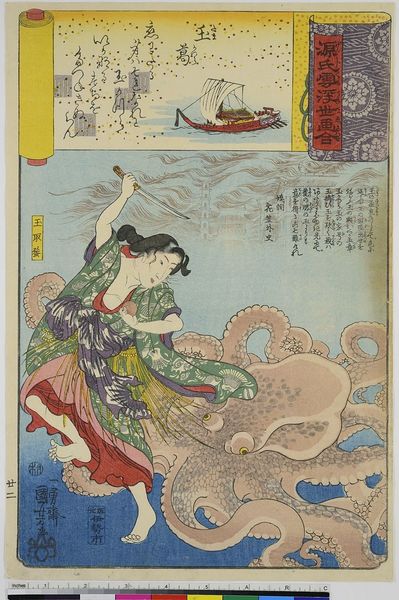
Titel: Tamakazura, Blatt 22 aus der Serie: Genji Wolken zusammen mit Ukiyo-e
Künstler: Utagawa Kuniyoshi
Standort: Hamburg
Institution: Museum für Kunst und Gewerbe Hamburg
Schlagwörter: kampf, meer, wasser, zeichen, tier, mensch, messer, figur, gewand, person, boot, holzschnitt, japan, schiff, segelboot, wellen, segelschiff, schriftzeichen, gestalt, ozean, druckgraphik, druckgrafik, literatur, dolch, schriftrolle, zeit, farbholzschnitt, krake, octopus, oktopus, qualle, tintenfisch, kimono, morden, kraken, edo, charaktere, reproduktionen, druckerzeugnisse, segeljacht, segelyacht, ukiyo, lit, literarische, genji